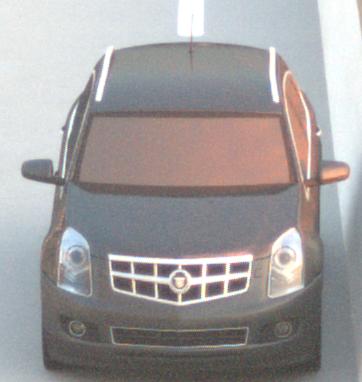
Make: Cadillac
Model: SRX 3.0 V6
Detailed model: SRX (II)
Model produced from: 2010/12
Model produced until: 2012/01
Doors: 5
Color: gray
Road condition: dry road
Daytime: sunrise or sunset
Contrast: medium contrast